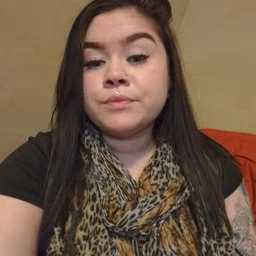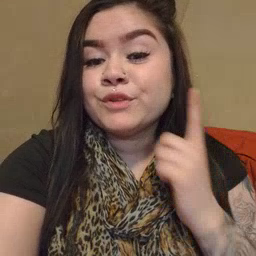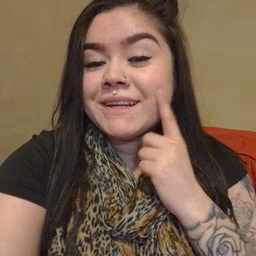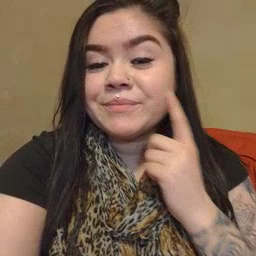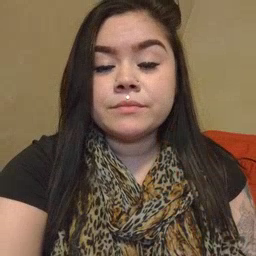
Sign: cheek